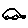
Label: car